Brain MRI, t1w sequence, axial 2D slice.
Patient: age 40, sex F, weight 78 kg, height 1.78 m
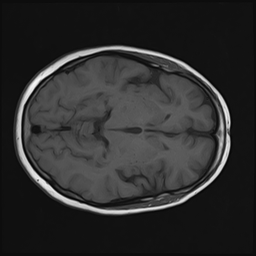